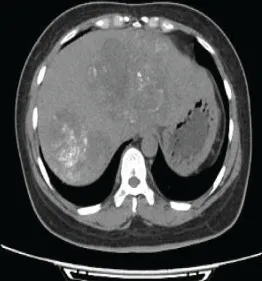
TACE perioperative imaging results. (A) CT scan picture of patient after the first TACE.
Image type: radiology (ct)